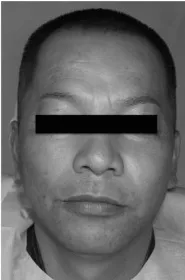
(A) Marginal facial asymmetry was observed on the left side of the patient's face.
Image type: medical_photograph (skin_photograph)